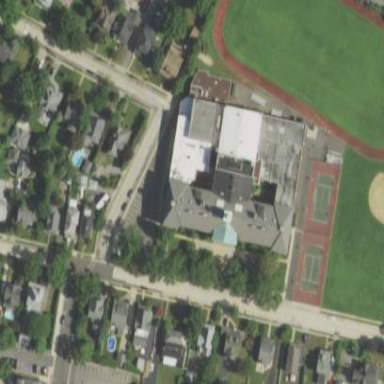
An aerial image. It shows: School building.